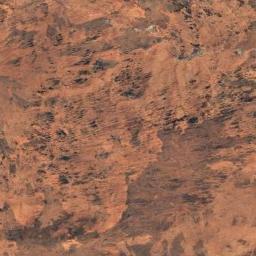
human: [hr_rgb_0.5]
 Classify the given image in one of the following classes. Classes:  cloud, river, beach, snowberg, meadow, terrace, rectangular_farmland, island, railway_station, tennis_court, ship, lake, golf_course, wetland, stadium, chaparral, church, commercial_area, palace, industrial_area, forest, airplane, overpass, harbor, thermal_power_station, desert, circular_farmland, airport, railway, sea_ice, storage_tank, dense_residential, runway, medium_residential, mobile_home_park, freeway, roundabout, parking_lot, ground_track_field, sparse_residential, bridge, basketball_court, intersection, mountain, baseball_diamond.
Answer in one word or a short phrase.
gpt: desert